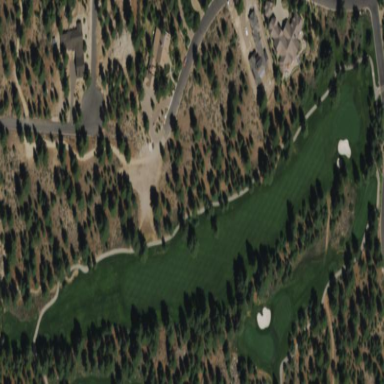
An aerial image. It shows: Rough area on grassy golf course.